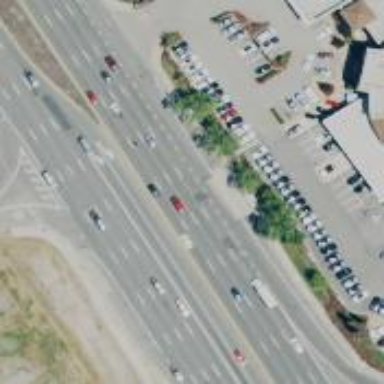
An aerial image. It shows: This image shows trunk highway that functions as expressway.